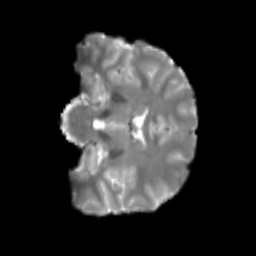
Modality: T2w
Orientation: coronal
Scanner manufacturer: siemens
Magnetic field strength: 3 T
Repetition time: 4 s
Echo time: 0.0594 s